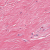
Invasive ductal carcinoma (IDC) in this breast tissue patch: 0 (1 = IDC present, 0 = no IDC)